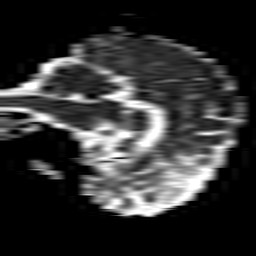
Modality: ADC
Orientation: sagittal
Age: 52
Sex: female
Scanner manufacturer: philips
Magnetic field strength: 1.5 T
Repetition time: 3.272 s
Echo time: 0.06922 s